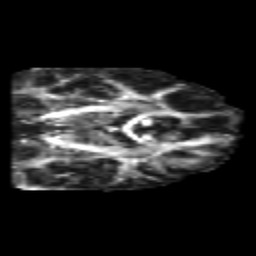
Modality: FA
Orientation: coronal
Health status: healthy
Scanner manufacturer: philips
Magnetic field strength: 3 T
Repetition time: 6.964 s
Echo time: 0.092 s